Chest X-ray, PA view. Patient: 45 years old, sex M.
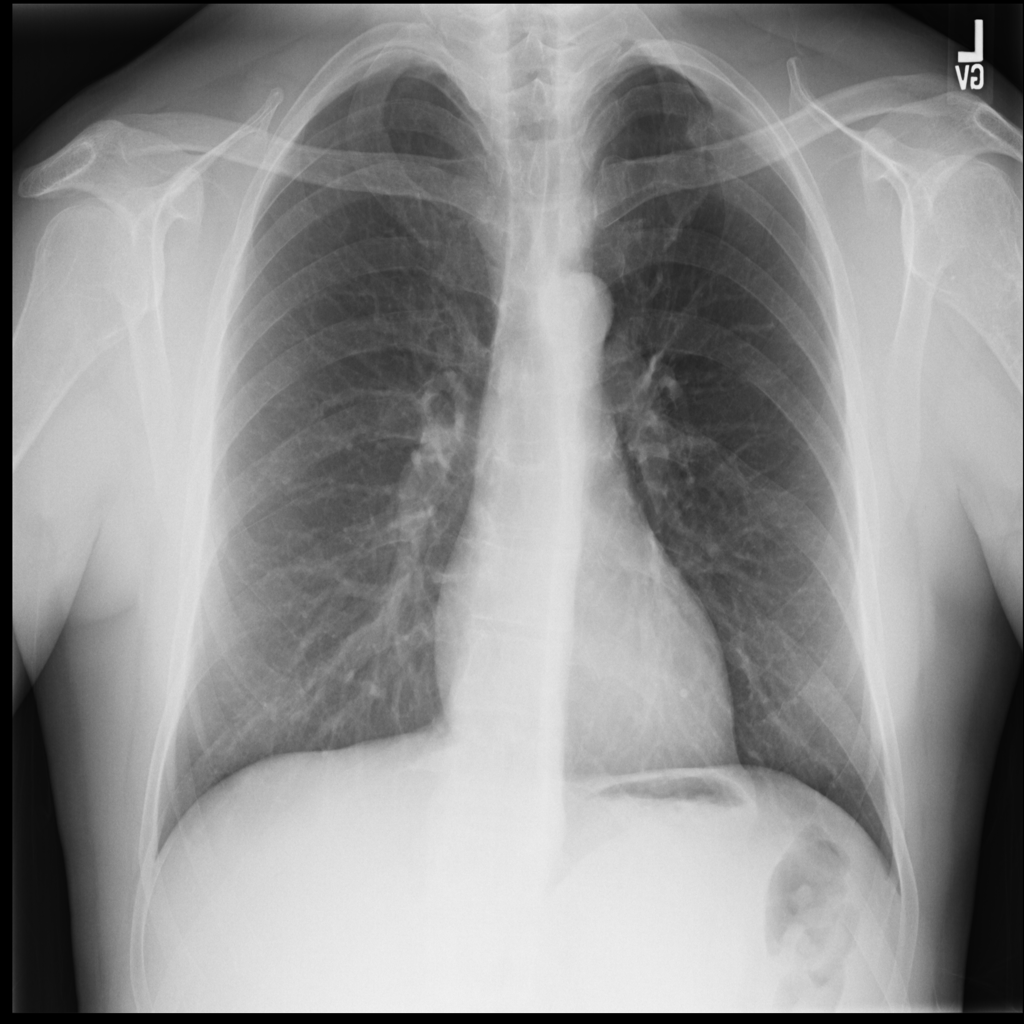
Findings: Infiltration